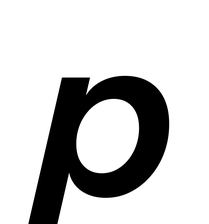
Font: InstrumentSans-Italic_SemiBold_Italic